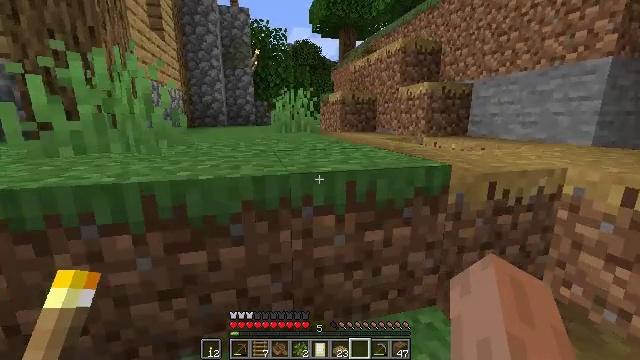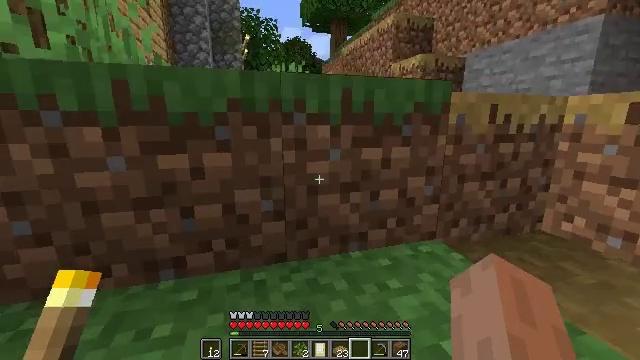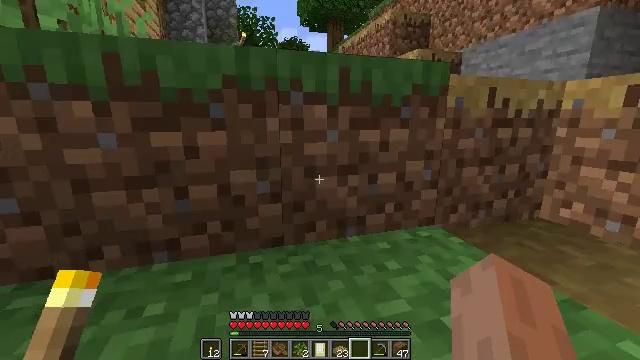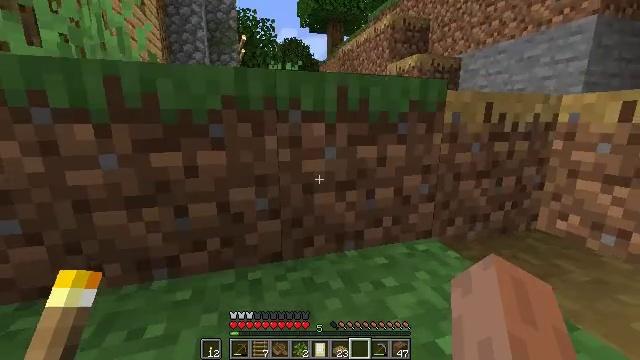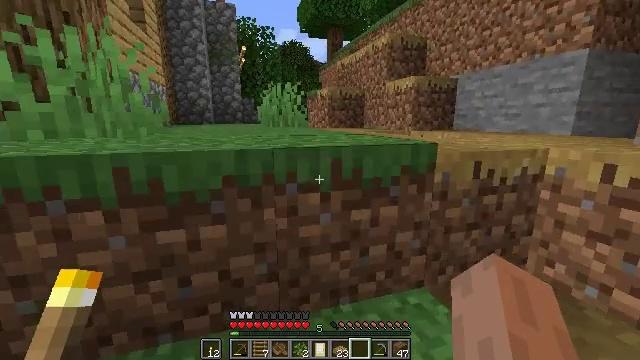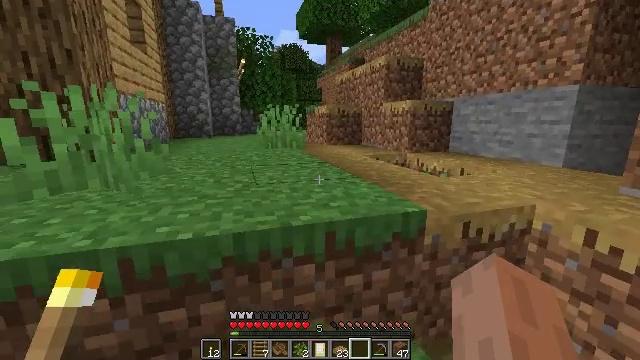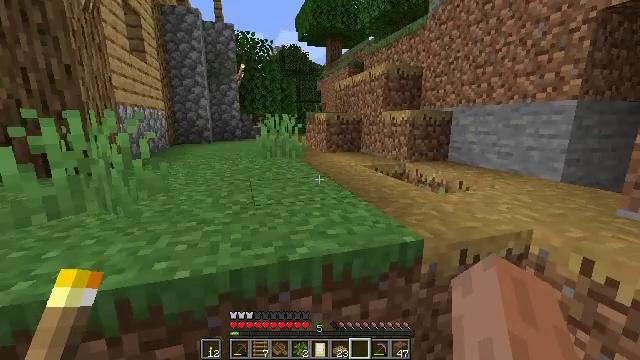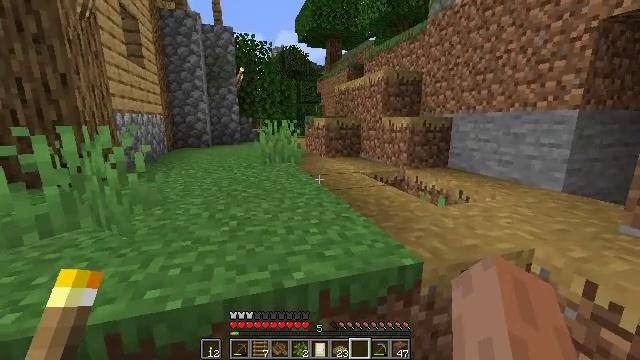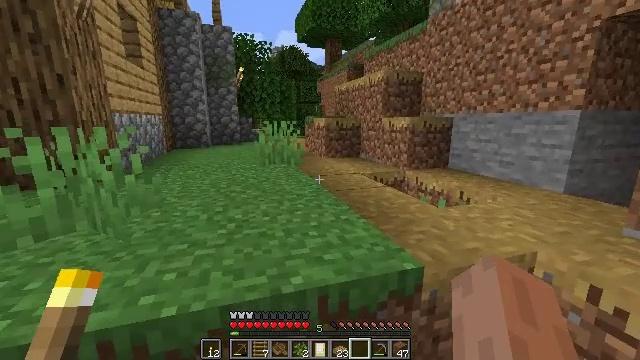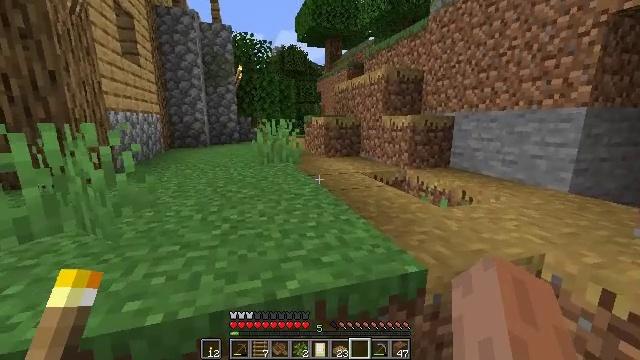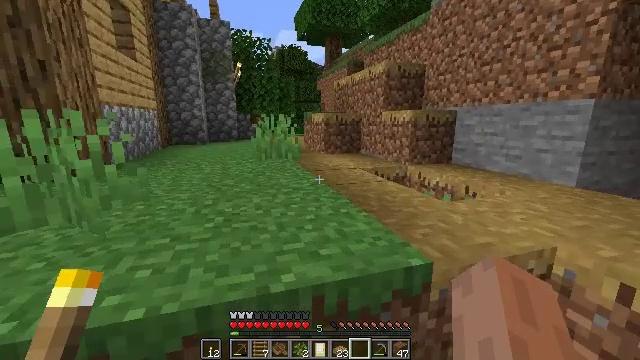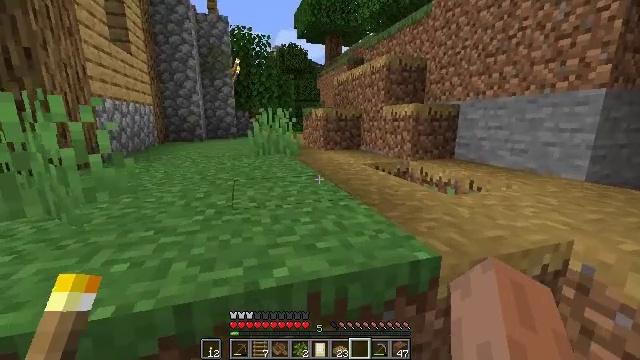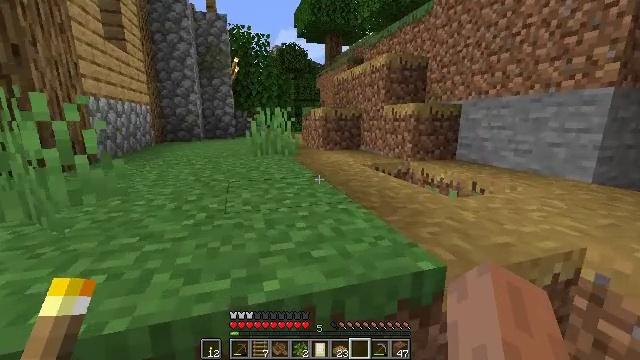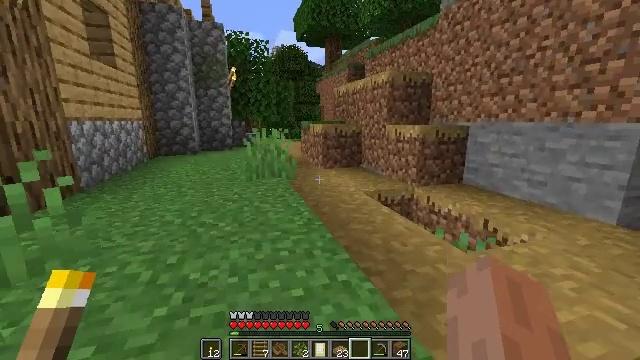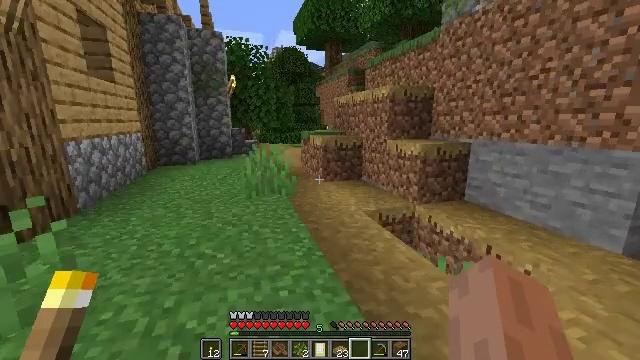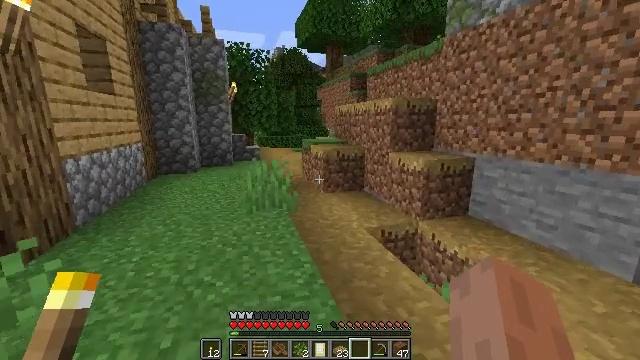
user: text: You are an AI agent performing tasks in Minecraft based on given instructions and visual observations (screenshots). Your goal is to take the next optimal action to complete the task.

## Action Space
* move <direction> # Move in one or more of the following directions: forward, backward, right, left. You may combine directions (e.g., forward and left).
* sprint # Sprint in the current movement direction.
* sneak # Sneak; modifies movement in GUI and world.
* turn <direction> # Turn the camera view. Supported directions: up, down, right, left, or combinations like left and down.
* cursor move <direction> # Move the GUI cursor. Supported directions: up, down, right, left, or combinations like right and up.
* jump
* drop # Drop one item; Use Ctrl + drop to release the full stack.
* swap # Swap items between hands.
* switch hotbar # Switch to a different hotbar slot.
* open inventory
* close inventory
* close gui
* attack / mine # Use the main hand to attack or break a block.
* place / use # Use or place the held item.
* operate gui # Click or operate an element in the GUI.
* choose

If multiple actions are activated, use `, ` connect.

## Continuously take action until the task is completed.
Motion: motion action
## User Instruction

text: Break the cauldron to collect it.
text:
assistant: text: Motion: move forward, turn right, jump
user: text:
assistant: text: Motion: move forward, jump
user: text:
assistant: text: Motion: move forward, jump
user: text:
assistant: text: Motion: move forward, jump
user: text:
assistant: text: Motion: move forward, jump
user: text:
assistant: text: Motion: move forward, jump
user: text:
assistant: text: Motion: move forward, jump
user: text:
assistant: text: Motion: move forward, jump
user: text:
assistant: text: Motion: move forward, jump
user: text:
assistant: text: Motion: move forward, jump
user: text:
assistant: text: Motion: move forward, jump
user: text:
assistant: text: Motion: move forward, jump
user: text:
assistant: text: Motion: move forward, jump
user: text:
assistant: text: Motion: move forward, jump
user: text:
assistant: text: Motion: move forward, jump
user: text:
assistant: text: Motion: move forward, turn left, jump
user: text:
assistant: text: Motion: move forward, turn left, jump
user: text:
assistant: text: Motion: move forward, turn left, jump
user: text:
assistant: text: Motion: move forward, turn left, jump
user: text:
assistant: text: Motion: move forward, turn left, jump
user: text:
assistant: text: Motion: move forward, turn left, jump
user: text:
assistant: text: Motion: move forward, jump
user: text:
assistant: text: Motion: move forward, jump
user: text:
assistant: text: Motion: move forward, jump
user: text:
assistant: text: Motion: move forward
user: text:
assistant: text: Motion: move forward
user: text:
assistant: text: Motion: move forward
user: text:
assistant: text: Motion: move forward
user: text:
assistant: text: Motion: move forward
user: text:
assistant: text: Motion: move forward